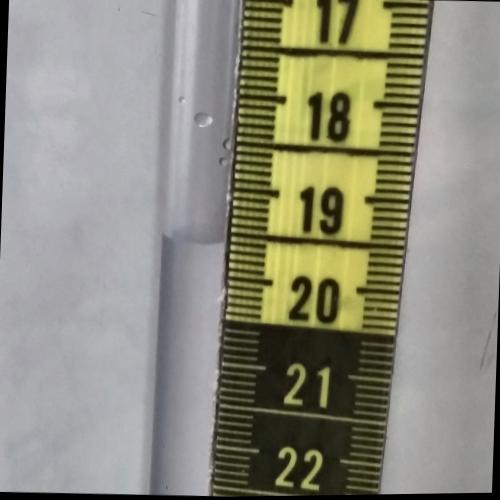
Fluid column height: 19.6 cm